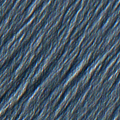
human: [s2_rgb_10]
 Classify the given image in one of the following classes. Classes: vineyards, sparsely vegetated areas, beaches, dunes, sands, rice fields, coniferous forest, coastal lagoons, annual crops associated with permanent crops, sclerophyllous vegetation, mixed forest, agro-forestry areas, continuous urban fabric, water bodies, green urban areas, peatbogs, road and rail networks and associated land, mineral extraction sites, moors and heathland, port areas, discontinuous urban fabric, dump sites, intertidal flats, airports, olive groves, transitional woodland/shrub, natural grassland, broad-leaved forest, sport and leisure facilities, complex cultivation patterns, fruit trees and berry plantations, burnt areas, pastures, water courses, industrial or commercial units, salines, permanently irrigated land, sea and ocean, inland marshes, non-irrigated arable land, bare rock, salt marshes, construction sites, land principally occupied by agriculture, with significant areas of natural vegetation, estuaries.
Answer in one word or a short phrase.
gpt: continuous urban fabric